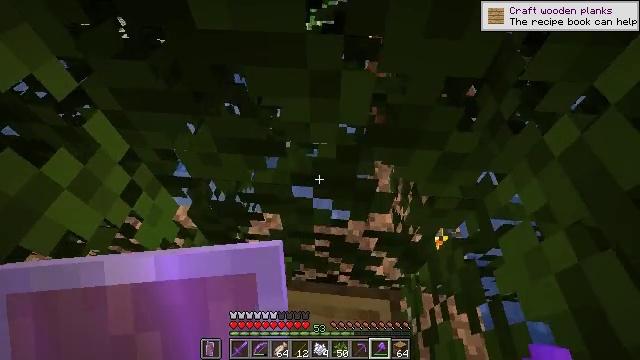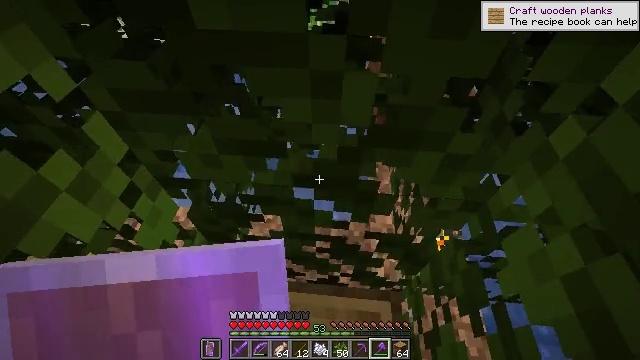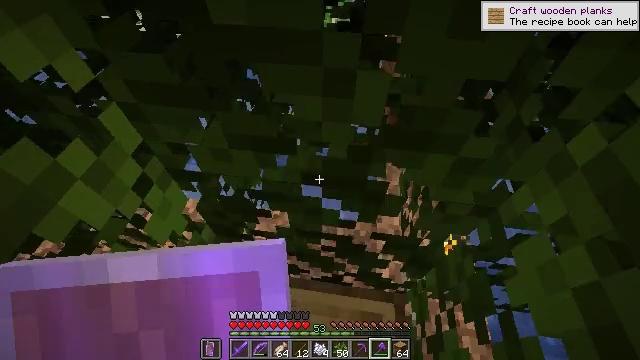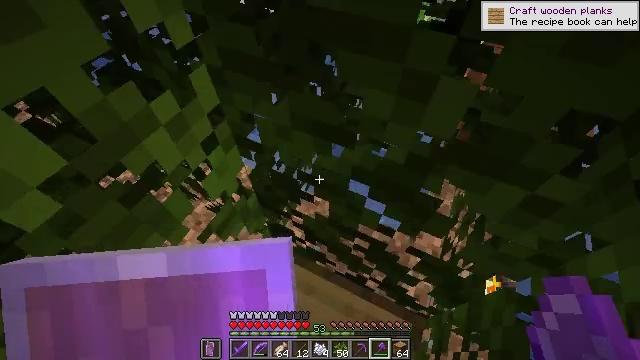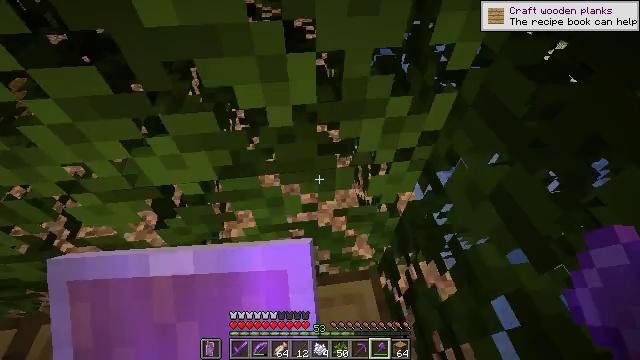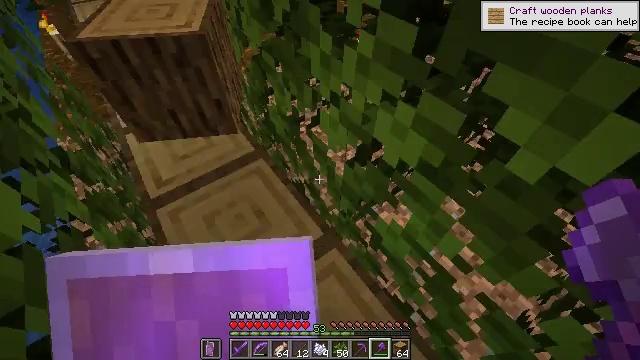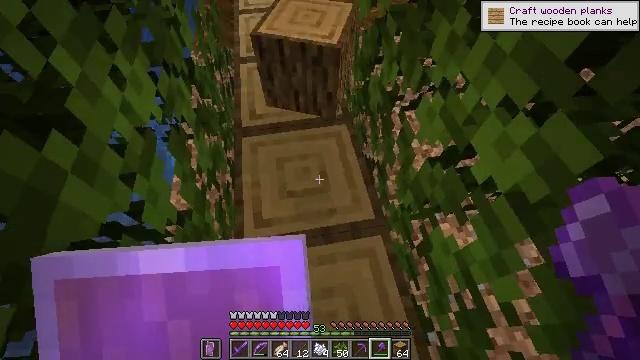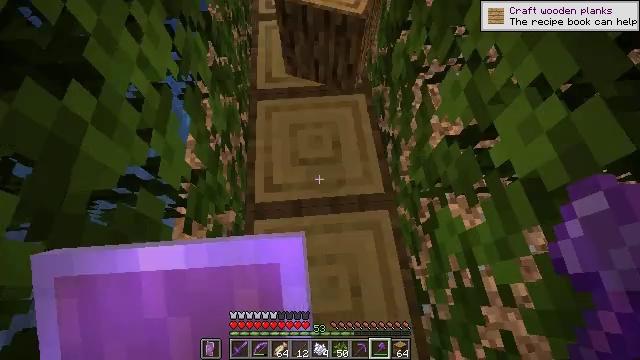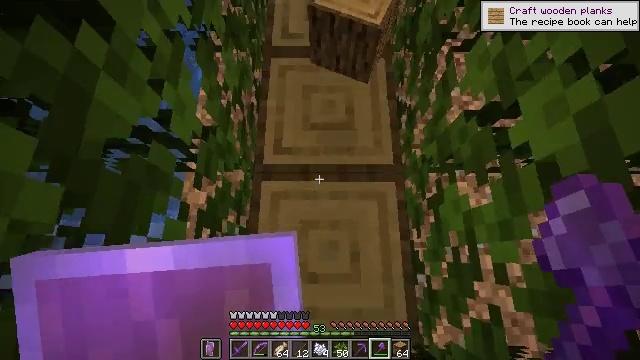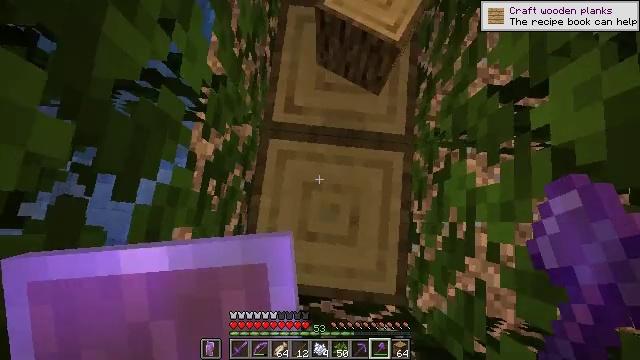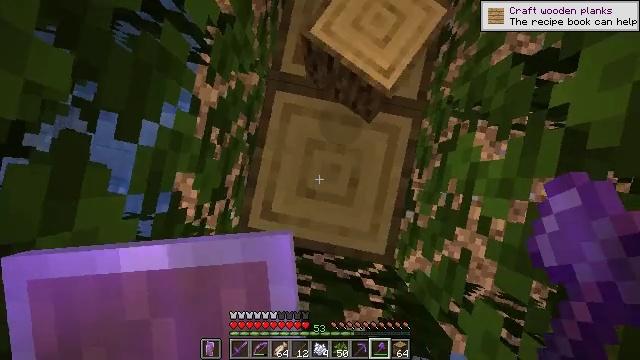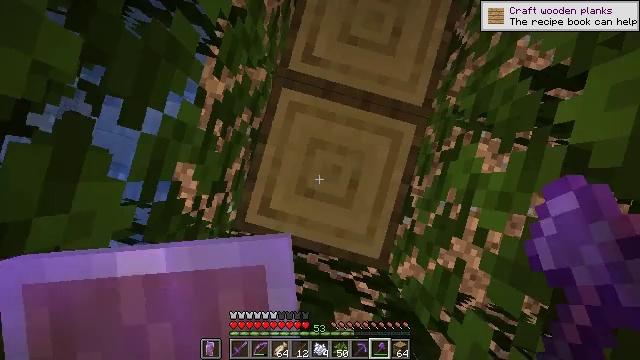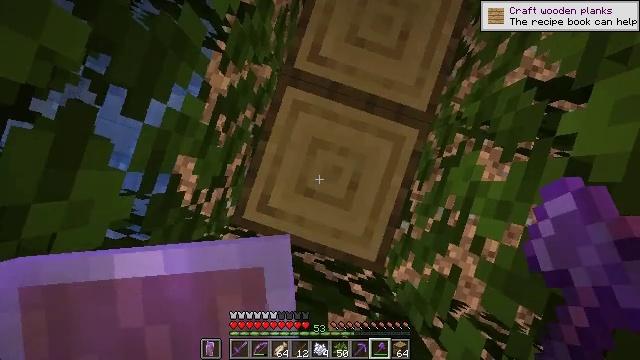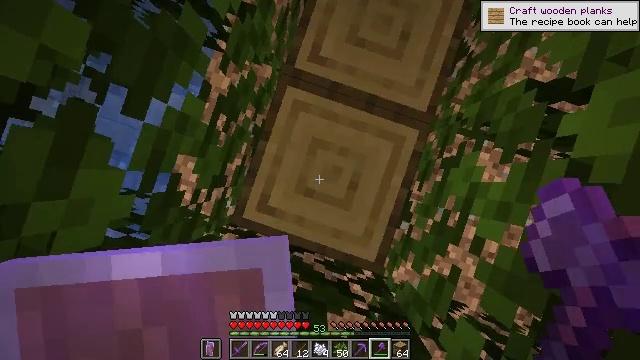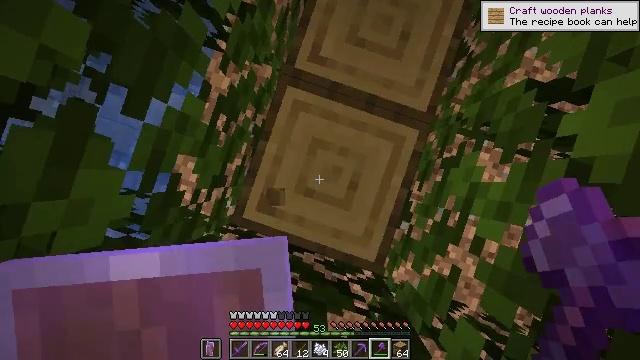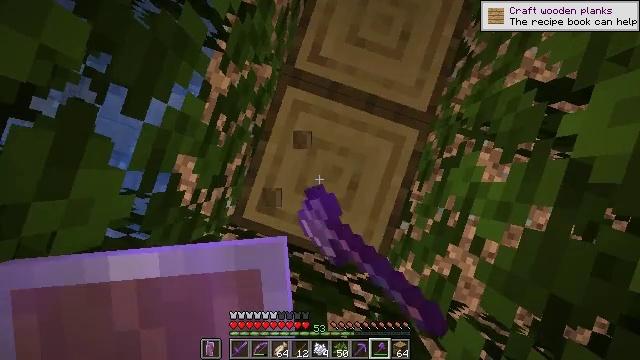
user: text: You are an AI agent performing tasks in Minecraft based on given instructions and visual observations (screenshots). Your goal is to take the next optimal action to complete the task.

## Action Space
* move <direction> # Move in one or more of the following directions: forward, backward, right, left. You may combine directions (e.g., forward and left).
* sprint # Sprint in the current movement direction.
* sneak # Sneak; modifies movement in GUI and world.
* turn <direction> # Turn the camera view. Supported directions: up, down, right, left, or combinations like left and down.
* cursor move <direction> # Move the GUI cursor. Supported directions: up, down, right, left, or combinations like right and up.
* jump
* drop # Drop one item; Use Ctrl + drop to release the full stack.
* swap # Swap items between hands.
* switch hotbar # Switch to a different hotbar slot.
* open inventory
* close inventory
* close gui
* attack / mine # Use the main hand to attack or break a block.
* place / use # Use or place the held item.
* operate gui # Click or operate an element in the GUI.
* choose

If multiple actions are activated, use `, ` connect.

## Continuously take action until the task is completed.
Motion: motion action
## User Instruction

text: Mine the oak log.
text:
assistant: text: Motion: no_op
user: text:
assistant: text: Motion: turn left
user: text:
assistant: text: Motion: turn left and down
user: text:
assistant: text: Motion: turn left and up
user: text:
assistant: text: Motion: turn left and down
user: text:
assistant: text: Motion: turn left and down
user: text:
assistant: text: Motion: turn left and down
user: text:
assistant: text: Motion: turn left and down
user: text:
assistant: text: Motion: turn left and down
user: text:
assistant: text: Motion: turn left and down
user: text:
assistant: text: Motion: turn left and down
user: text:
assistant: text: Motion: turn left and down
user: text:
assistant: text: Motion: no_op
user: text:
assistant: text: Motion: attack / mine
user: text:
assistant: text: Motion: attack / mine
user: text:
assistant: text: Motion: attack / mine
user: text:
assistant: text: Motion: attack / mine
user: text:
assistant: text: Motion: attack / mine
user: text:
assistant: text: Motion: attack / mine
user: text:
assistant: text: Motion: no_op
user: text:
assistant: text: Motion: turn right and up
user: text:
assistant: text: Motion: turn right and up
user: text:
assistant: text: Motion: no_op
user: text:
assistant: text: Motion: no_op
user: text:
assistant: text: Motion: turn right and up
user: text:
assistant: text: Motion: turn right and up
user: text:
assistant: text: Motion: turn right and up
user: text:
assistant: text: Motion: turn right and up
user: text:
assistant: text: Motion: turn right and up
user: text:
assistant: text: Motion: turn up